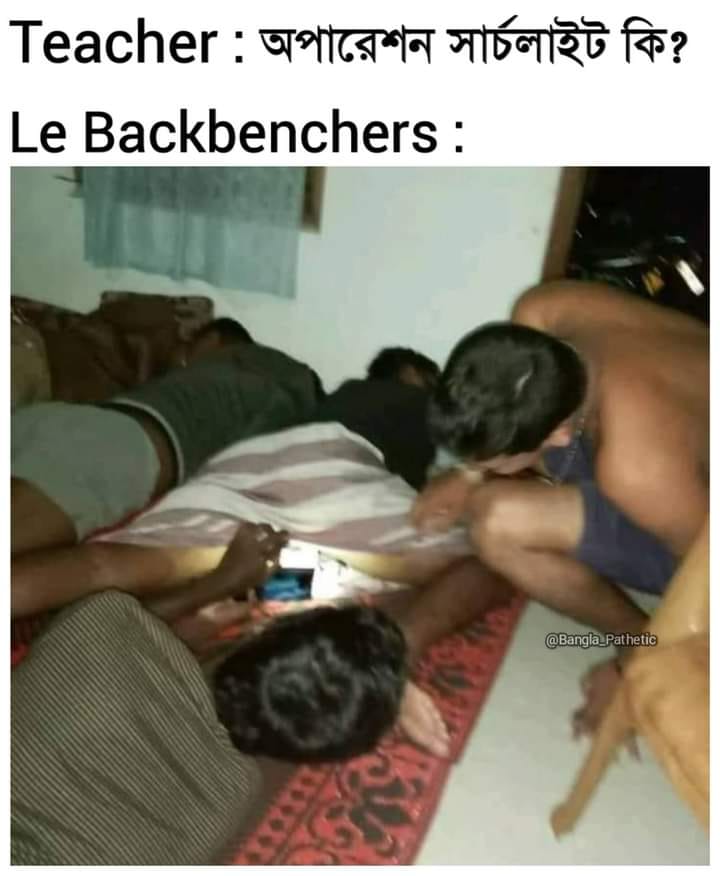
Caption: Teacher: অপারেশন সার্চলাইট কি ?   Le Backbenchers:
Label: non-hate